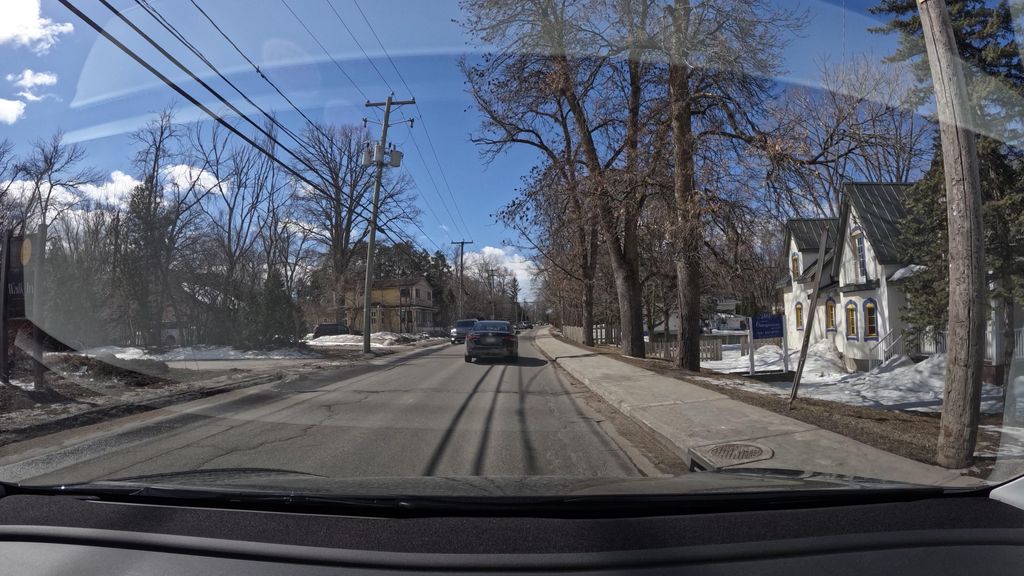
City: montreal